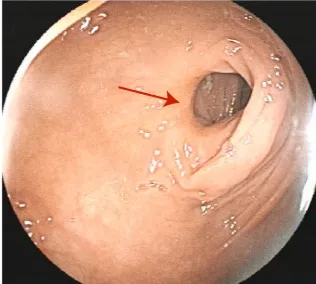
Four. Years after the original diagnosis in 2018. (red arrow).
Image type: endoscopy (gi_endoscopy)